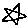
Label: star